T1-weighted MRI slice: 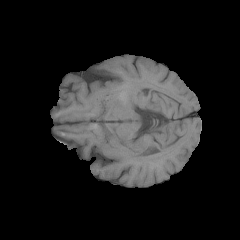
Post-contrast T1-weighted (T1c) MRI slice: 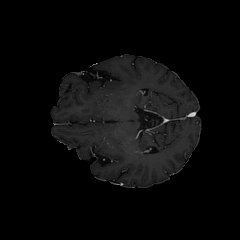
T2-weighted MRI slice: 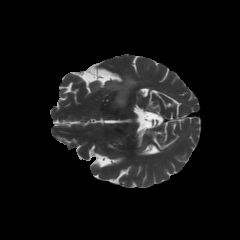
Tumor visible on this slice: yes